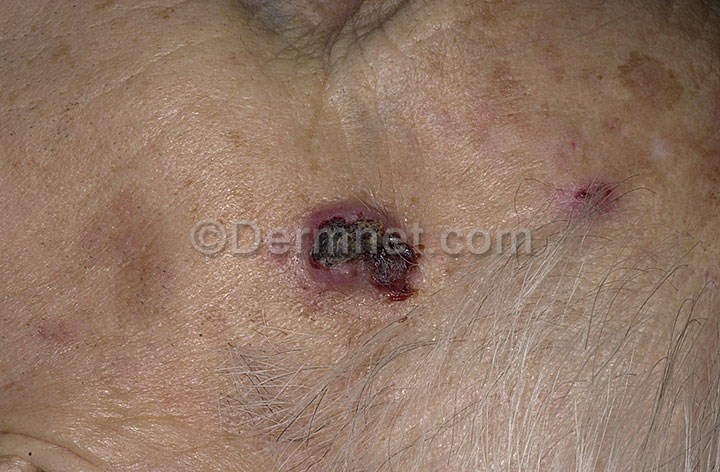
Disease: Actinic Keratosis Basal Cell Carcinoma and other Malignant Lesions